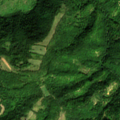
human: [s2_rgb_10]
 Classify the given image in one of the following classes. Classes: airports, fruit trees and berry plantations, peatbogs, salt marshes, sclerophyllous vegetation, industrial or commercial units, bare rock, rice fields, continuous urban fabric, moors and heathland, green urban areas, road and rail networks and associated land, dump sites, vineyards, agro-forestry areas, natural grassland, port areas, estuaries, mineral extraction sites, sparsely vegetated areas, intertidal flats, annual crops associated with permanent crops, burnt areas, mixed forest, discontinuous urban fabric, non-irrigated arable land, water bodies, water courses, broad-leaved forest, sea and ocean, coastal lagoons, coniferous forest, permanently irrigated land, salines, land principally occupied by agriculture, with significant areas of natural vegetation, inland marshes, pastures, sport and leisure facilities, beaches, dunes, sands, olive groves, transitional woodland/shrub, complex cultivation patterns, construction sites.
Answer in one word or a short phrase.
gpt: land principally occupied by agriculture, with significant areas of natural vegetation, broad-leaved forest